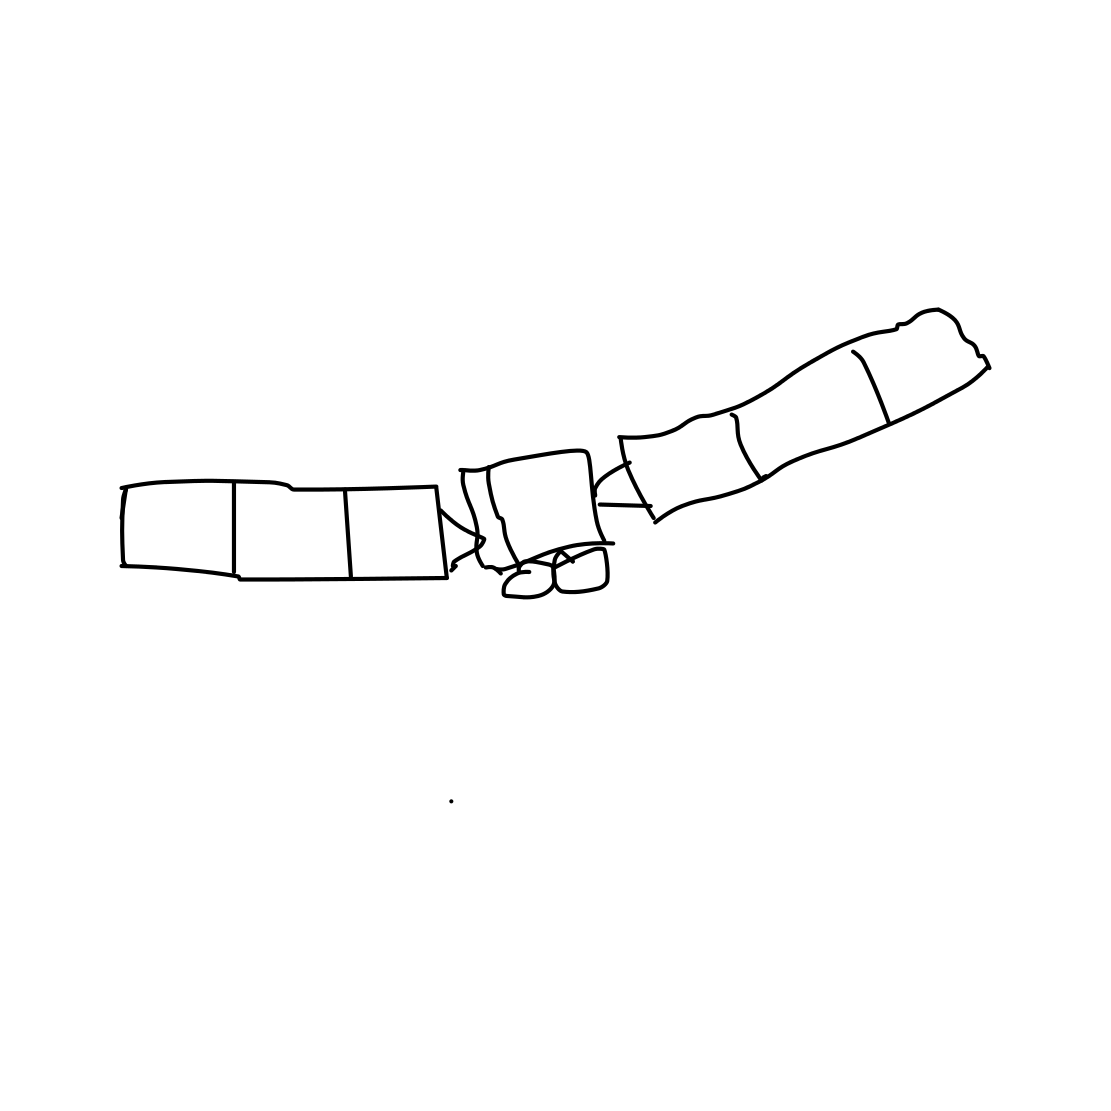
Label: satellite